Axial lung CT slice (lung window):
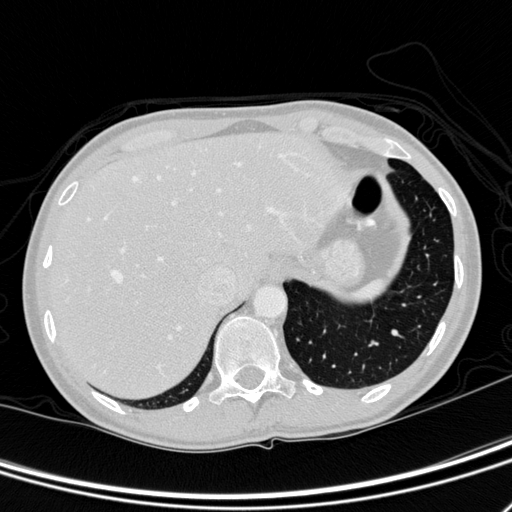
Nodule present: no